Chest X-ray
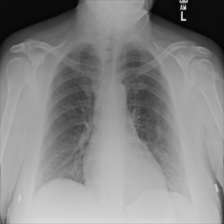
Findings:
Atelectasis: negative
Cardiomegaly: positive
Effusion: negative
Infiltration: negative
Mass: negative
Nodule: negative
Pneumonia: negative
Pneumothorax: negative
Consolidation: negative
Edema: negative
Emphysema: negative
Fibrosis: negative
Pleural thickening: negative
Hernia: negative